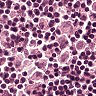
Metastatic tissue present: no